【题型】选择题　【知识点】解析几何　【难度】medium
我国古代数学家赵爽在《周髀算经》中利用一幅“弦图”给出了勾股定理的证明，后灭称该“弦图”为“赵爽弦图”，它是由四个全等的直角三角形与一个小正方形拼成的一个大正方形，如图所示。若 \(AE=3\)，\(DE=4\)，\(M\) 为正方形 \(EFGH\) 及其内部的动点，则 \((\overrightarrow{MA}+\overrightarrow{MB})\cdot\overrightarrow{AB}\) 的取值范围是（ ）

\noindent
A. \([-5\sqrt{2},5\sqrt{2}]\) \quad
B. \(\left[-\frac{5\sqrt{2}}{2},\frac{5\sqrt{2}}{2}\right]\) \quad
C. \([-7,7]\) \quad
D. \(\left[-\frac{7}{2},\frac{7}{2}\right]\)
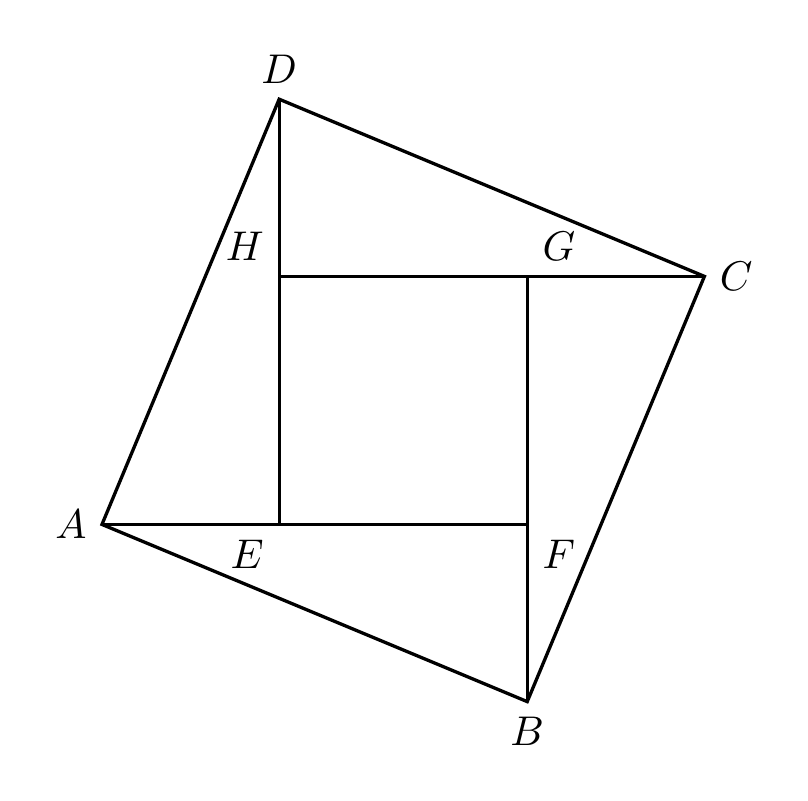
【解答】
\textbf{【答案】} \(\boldsymbol{C}\)

\vspace{0.8em}

\textbf{【分析】} 建立如图直角坐标系，由向量运算转化为求\((-8x+6y+1)\)范围，再利用直线\(y=\frac{4}{3}x+\frac{m-1}{6}\)纵截距的最值，即可求解。

\vspace{0.8em}

\textbf{【解答】} 解：以\(E\)为坐标原点，\(EF\)所在直线为\(x\)轴，\(ED\)所在直线为\(y\)轴，建立如图直角坐标系，

\vspace{12em} % 图形位置留空

因为\(AE=3\)，\(DE=4\)，由直角三角形全等可知\(|EF|=4-3=1\)，
所以\(E\left(0,0\right)\)，\(A\left(-3,0\right)\)，\(B\left(1,-3\right)\)，\(H\left(0,1\right)\)，\(F\left(1,0\right)\)，

设\(M\left(x,y\right)\)，\(x\in[0,1]\)，\(y\in[0,1]\)，则
\begin{align*}
(\overrightarrow{MA}+\overrightarrow{MB})\cdot\overrightarrow{AB}
&= (\overrightarrow{MA}+\overrightarrow{MB})(\overrightarrow{MB}-\overrightarrow{MA}) \\
&= MB^2 - MA^2 \\
&= (x-1)^2 + (y+3)^2 - (x+3)^2 - y^2 \\
&= -8x + 6y + 1,
\end{align*}

令\(-8x+6y+1=m\)，则\(y=\frac{4}{3}x+\frac{m-1}{6}\)，
即可化为直线\(y=\frac{4}{3}x+\frac{m-1}{6}\)与正方形\(EFGH\)及其内部有交点时纵截距的取值范围，

当直线过\(H\left(0,1\right)\)时，\(\frac{m-1}{6}\)有最大值，此时\(m_{\max}=6+1=7\)，
当直线过\(F\left(1,0\right)\)时，\(\frac{m-1}{6}\)有最小值，此时\(m_{\min}=-8+1=-7\)，
所以\(m\in[-7,7]\)。

故选：\(\boldsymbol{C}\)。

\vspace{0.8em}

\textbf{【点评】} 本题考查了平面向量数量积的运算，属于中档题。